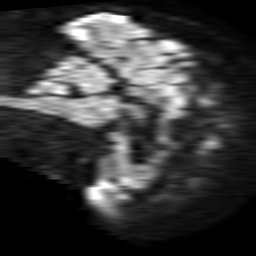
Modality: TRACE
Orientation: sagittal
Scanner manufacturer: philips
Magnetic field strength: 1.5 T
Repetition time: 3.395 s
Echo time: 0.06922 s